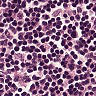
Metastatic tissue present: no